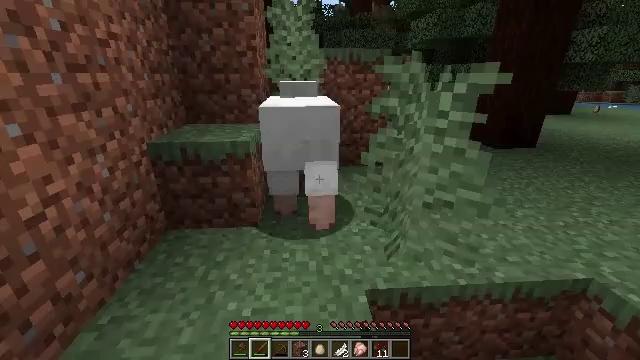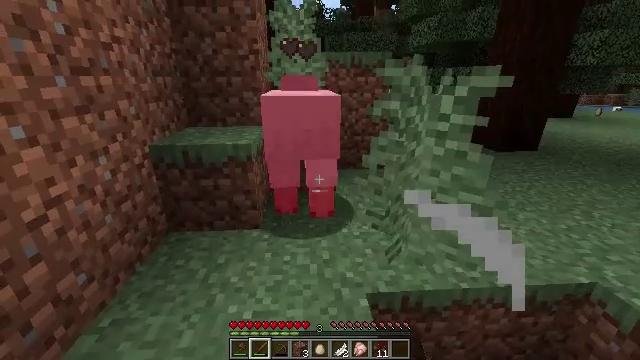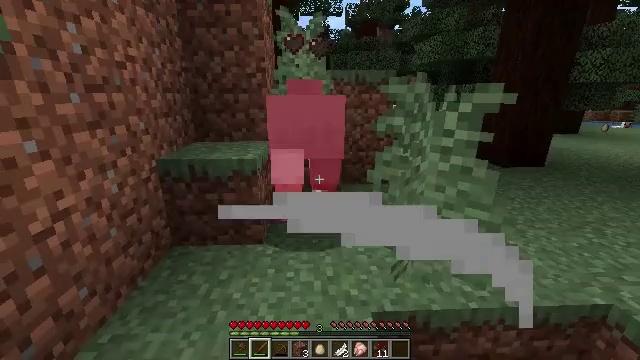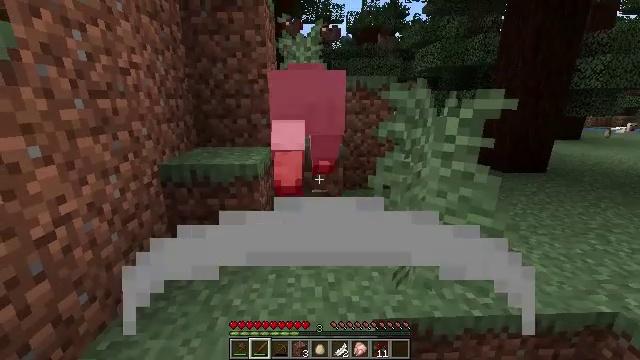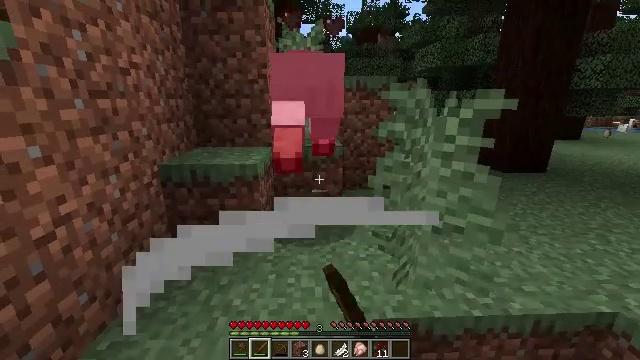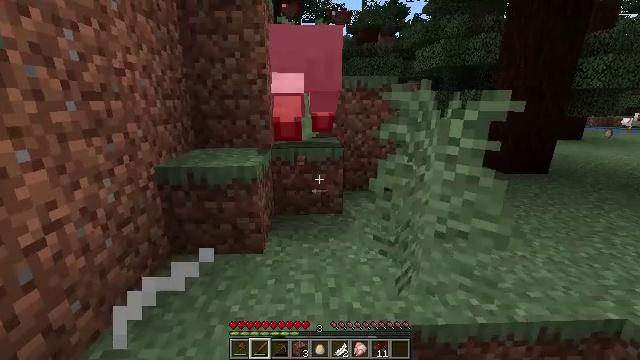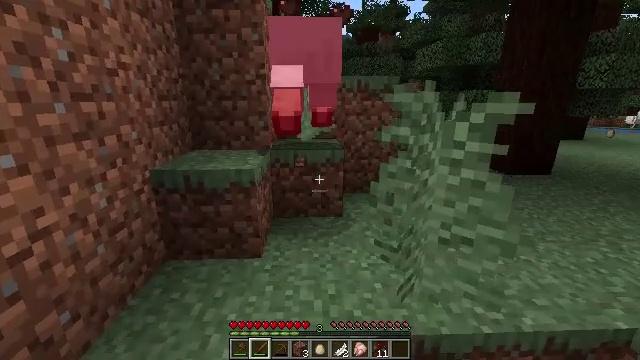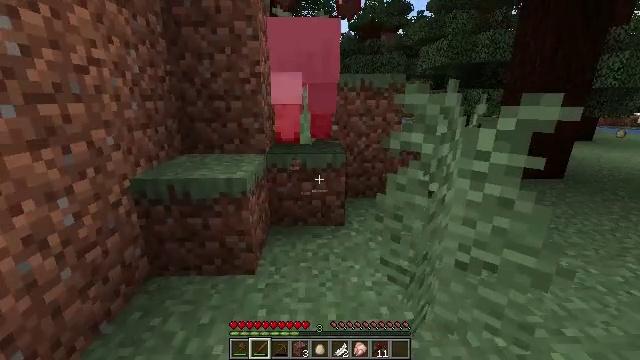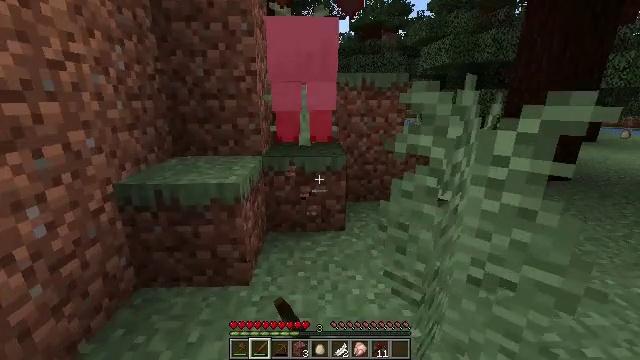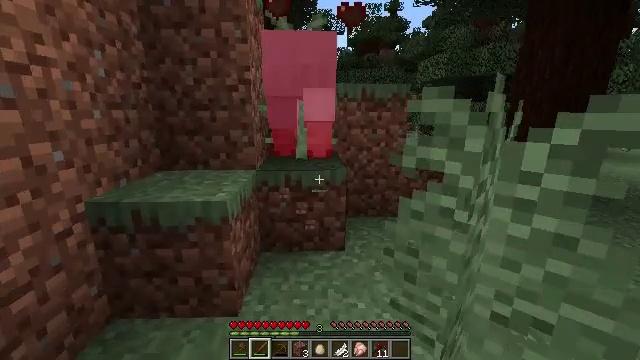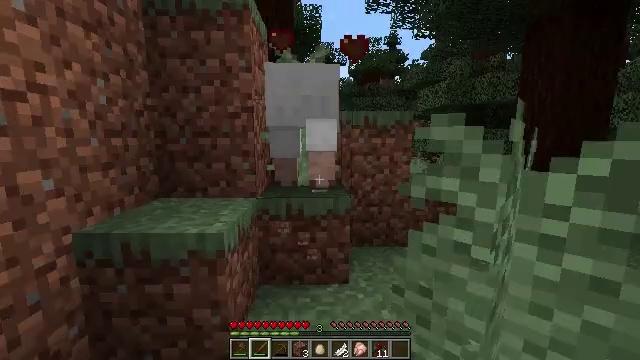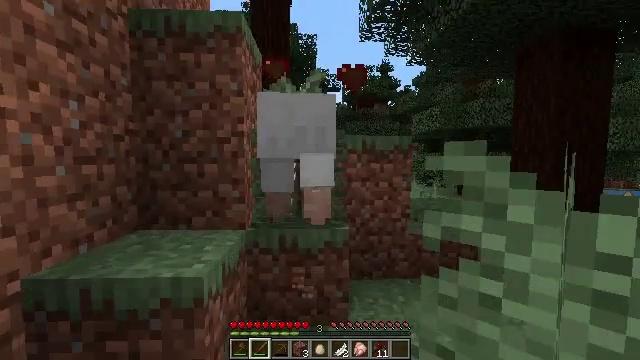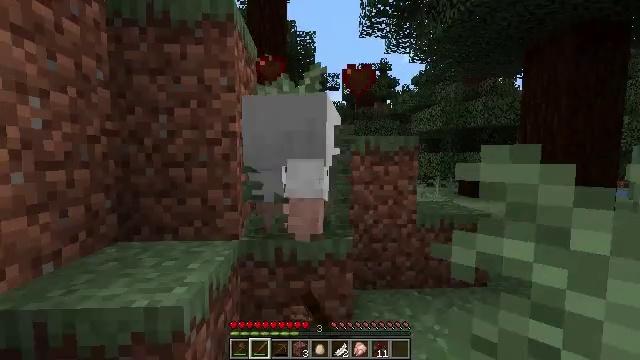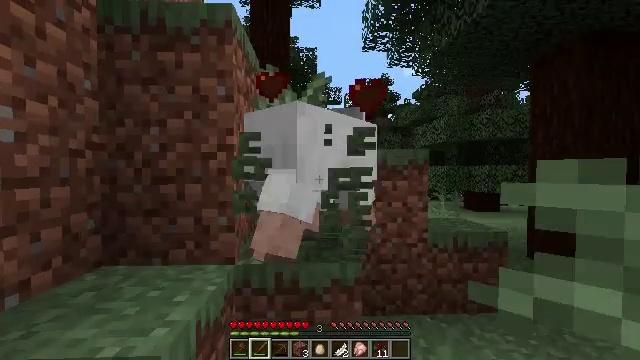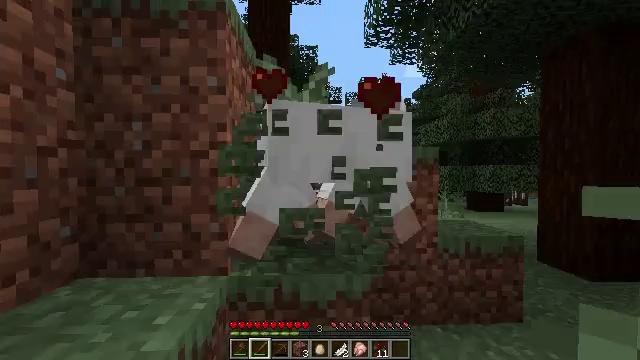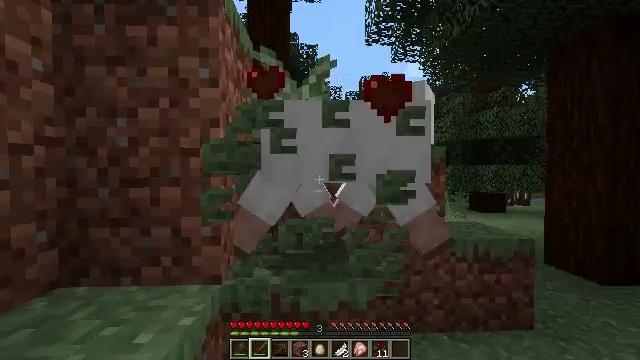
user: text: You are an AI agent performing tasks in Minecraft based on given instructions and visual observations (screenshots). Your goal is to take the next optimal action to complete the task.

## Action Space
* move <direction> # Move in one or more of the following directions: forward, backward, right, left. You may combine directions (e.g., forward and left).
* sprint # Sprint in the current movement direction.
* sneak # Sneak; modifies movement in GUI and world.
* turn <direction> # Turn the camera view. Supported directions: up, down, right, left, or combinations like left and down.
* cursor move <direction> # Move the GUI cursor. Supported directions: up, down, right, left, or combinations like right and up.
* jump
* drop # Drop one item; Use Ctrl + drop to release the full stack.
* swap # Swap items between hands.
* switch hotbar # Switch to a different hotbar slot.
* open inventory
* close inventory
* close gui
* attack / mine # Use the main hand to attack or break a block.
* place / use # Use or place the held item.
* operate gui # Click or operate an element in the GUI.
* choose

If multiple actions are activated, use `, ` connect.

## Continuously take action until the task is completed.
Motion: motion action
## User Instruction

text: Collect the large fern.
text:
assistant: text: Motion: no_op
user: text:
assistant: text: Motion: turn left and up
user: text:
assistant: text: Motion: turn up, attack / mine
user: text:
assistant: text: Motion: attack / mine
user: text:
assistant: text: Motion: move forward, attack / mine
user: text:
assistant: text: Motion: move forward
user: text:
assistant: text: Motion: move forward, attack / mine
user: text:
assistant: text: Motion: move forward, attack / mine
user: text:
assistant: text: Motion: move forward, turn up
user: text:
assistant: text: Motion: move forward, turn up
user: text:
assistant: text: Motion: move forward, turn right and up, attack / mine
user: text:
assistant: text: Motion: move forward, attack / mine
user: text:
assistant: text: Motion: move forward, turn up, attack / mine
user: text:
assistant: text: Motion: move forward, attack / mine
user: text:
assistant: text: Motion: attack / mine
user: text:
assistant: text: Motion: attack / mine